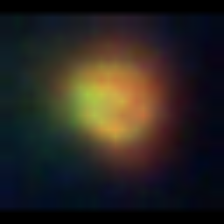
Taxon: NanoPlankton
Group: Other